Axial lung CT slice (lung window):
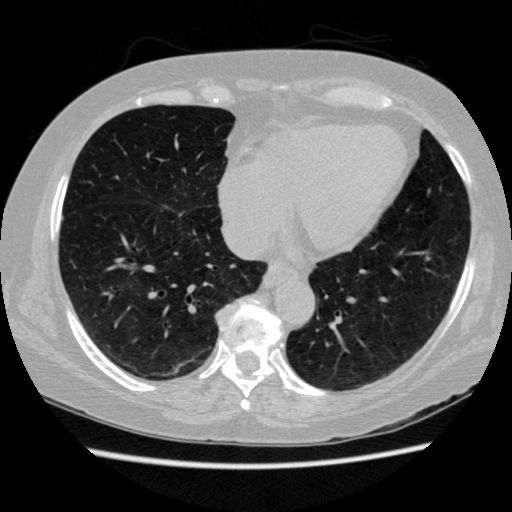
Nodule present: no